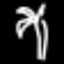
Label: palm tree